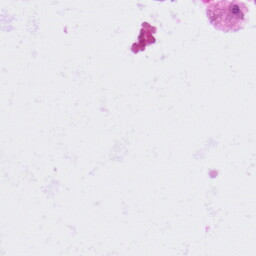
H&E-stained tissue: Lung